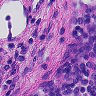
Metastatic tissue present: no